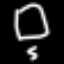
Label: square